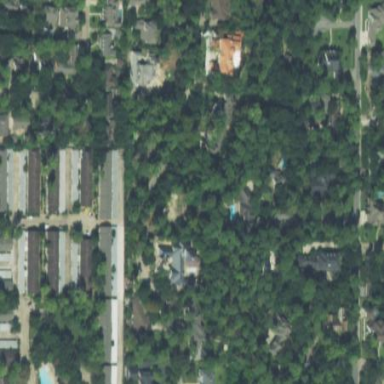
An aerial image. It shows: Residential area composed of single-family homes.